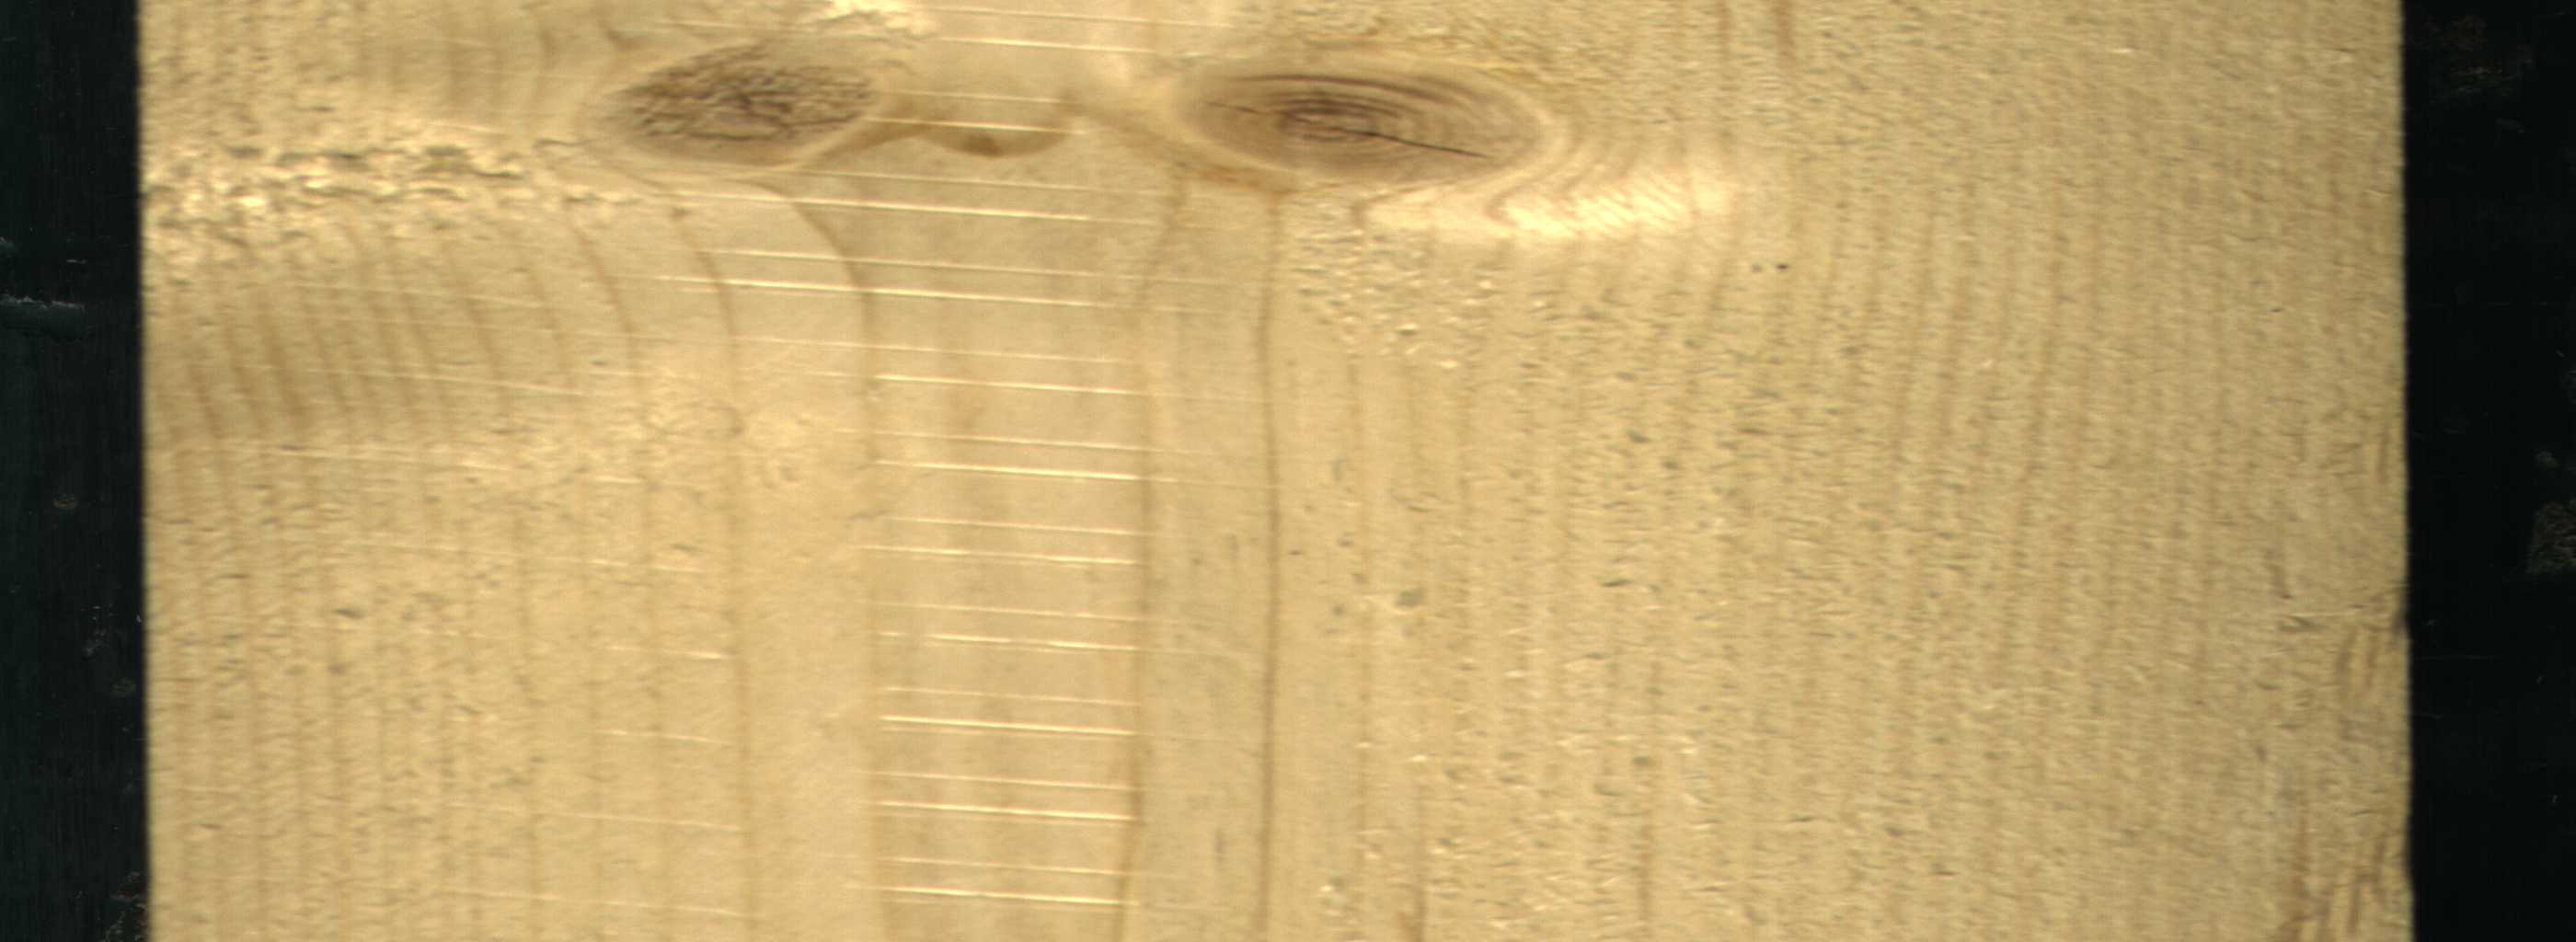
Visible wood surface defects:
knot_with_crack
Live_Knot